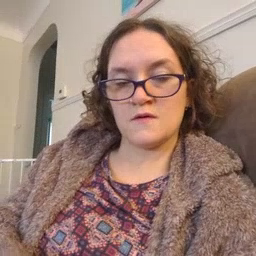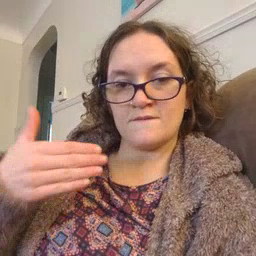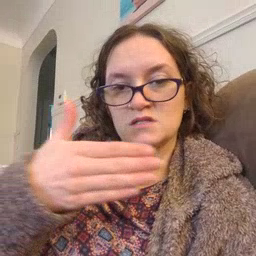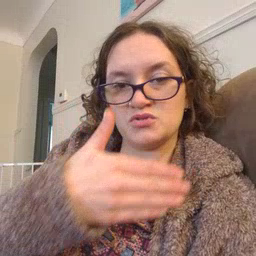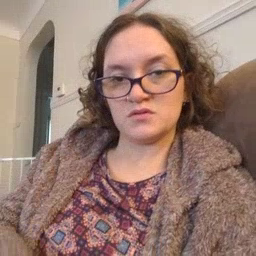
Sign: fish